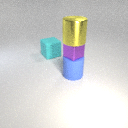
large yellow metal cylinder above large blue rubber cylinder